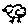
Label: bird